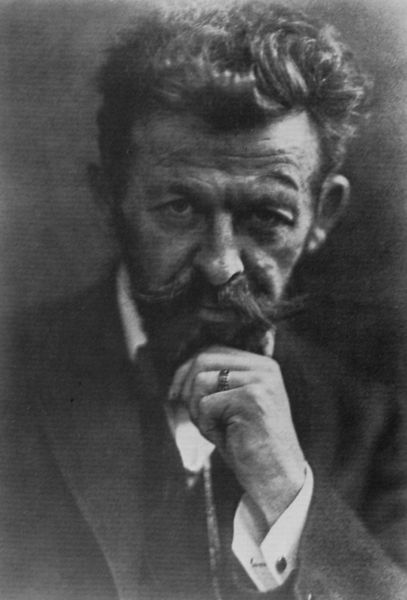
Titel: Porträt des Dichters Richard Dehmel
Künstler: Rudolf Dührkoop
Schlagwörter: dunkel, hand, mann, schatten, weiß, finger, frisur, grau, hell, licht, mund, nase, ohr, schwarz, stirn, vordergrund, blick, rock, alt, anzug, bart, hemd, jacke, schnurrbart, arm, augen, falten, gesicht, kragen, mensch, vollbart, ärmel, bildnis, herr, portrait, porträt, haare, mantel, pose, augenbrauen, frontal, kinn, knopf, locken, ohren, kette, schnauz, krawatte, dichter, ernst, streng, brauen, maler, nachdenklich, nachdenken, revers, sakko, schnauzer, jacket, weste, ring, foto, fotografie, photographie, schwarz weiss, faust, denker, stirnfalten, manschette, manschetten, freud, spitzbart, photo, uhrenkette, dunke, runzeln, russe, persönlichkeit, tolle, sorgen, jucken, erfinder, sako, manschettenknopf, erich mühsam, erich müsam, mühsam, persuasiv, schneutzer, manschettenknöpfe, trolle, anzug+, blick#, emann, revcers, schnurrbarrt, pfitzner, eisner, stulüen, augen stechend, erfdinder